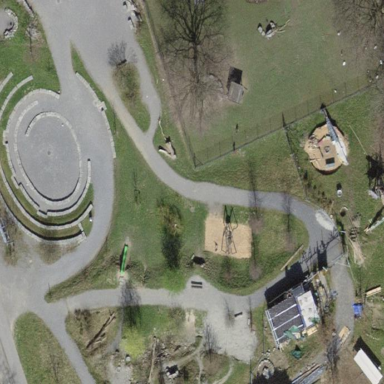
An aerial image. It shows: Playground area for leisure activities on the land.